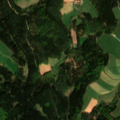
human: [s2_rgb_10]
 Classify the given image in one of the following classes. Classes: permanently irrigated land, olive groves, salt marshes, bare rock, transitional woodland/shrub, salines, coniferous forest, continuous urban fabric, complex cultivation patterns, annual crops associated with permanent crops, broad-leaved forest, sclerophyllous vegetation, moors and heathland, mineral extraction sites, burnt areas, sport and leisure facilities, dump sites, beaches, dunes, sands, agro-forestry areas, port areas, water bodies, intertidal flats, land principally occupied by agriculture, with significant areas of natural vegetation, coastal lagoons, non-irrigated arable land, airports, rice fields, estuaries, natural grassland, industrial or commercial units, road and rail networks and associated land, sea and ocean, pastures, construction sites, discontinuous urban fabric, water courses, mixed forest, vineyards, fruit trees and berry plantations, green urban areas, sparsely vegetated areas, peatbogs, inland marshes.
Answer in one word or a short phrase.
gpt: non-irrigated arable land, complex cultivation patterns, mixed forest